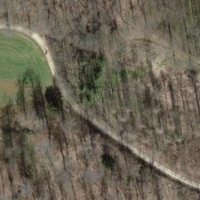
EUNIS habitat code: 41
Species observed at this site:
Allium ursinum